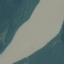
Land use / land cover class: River